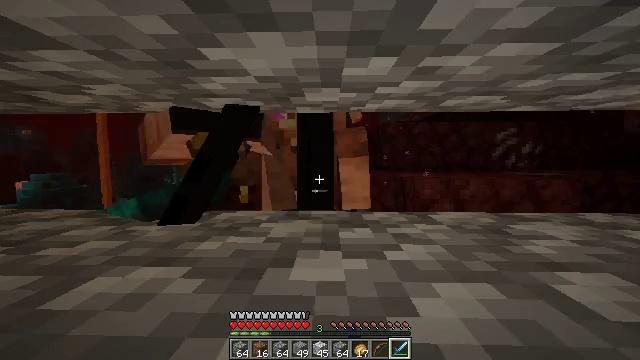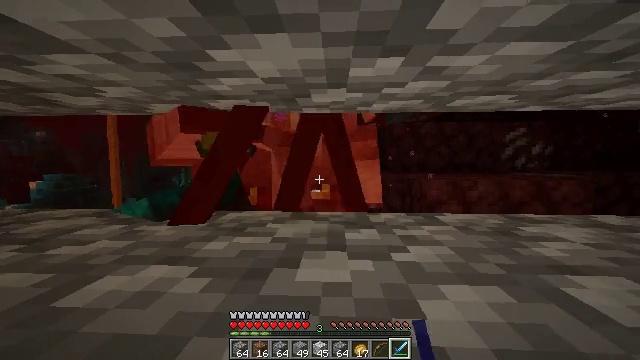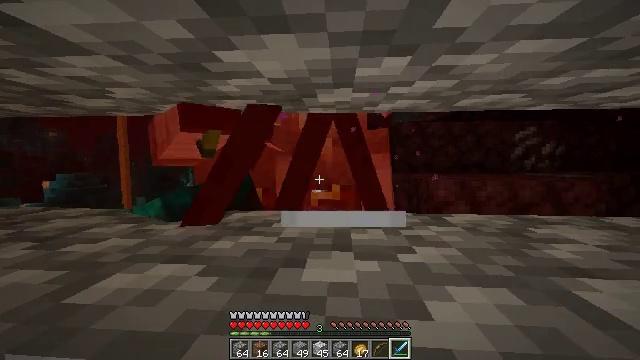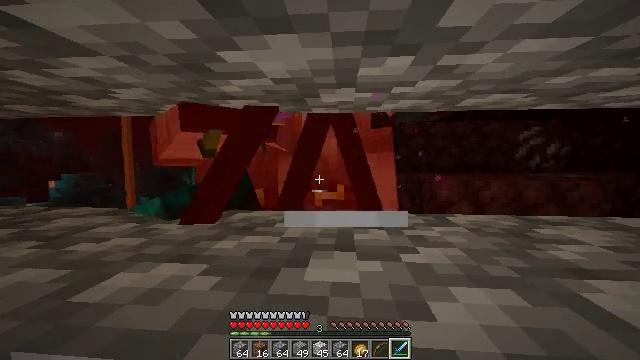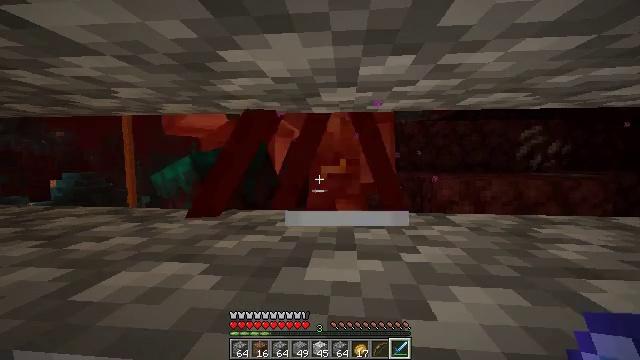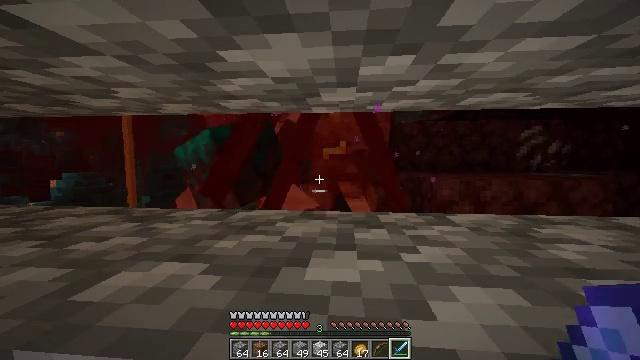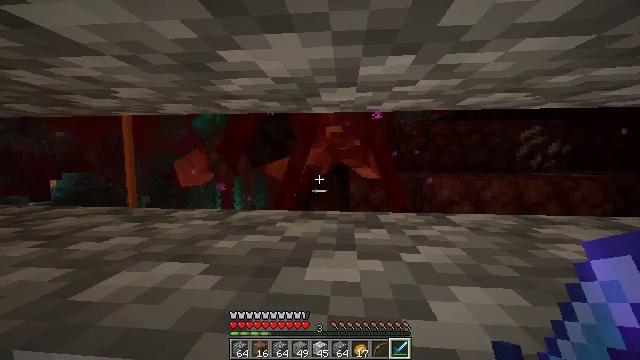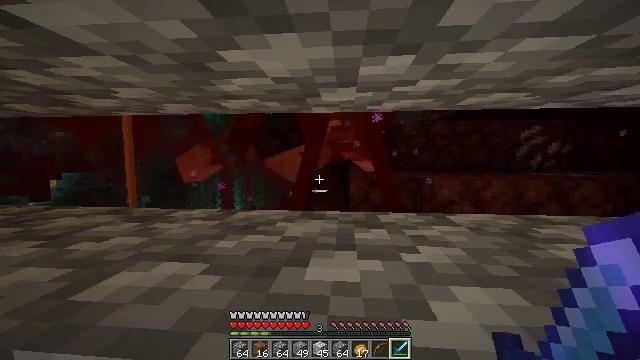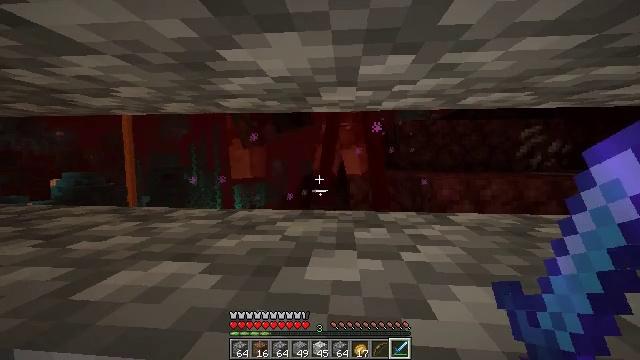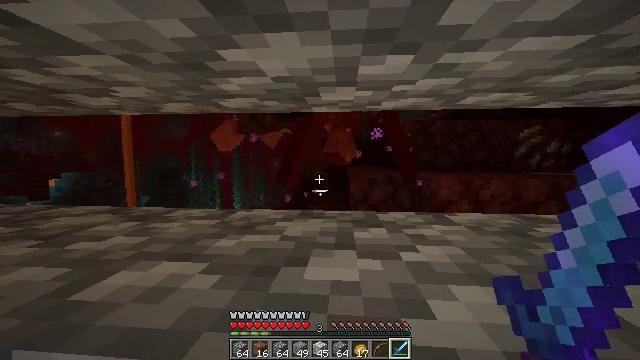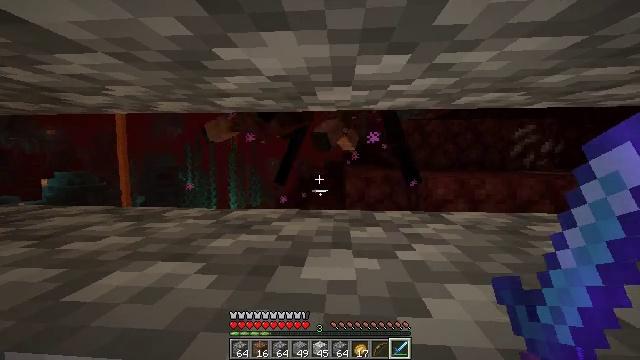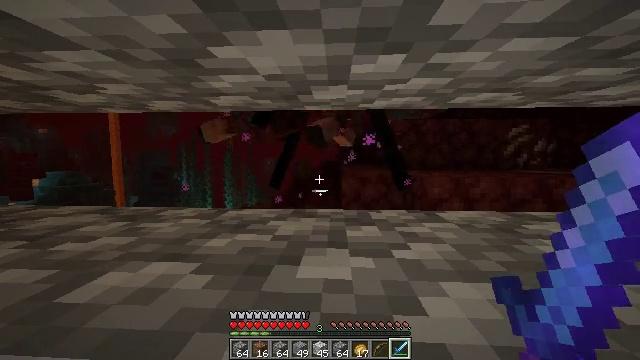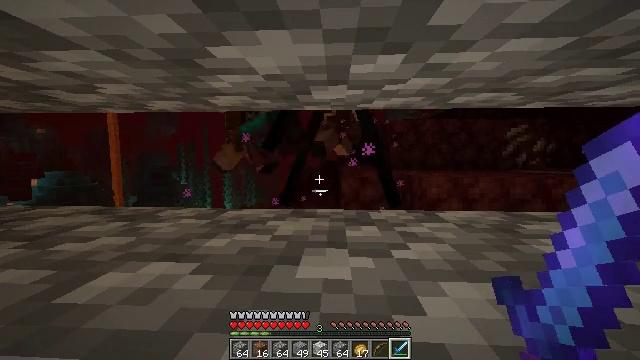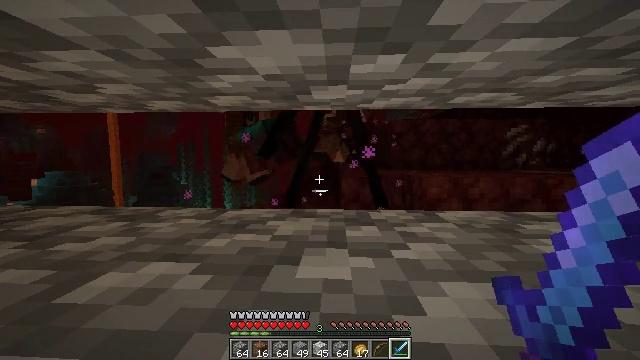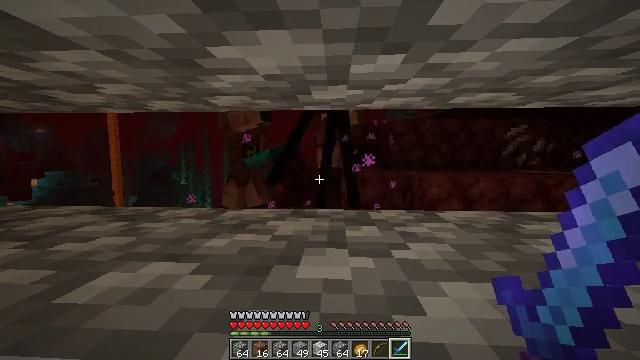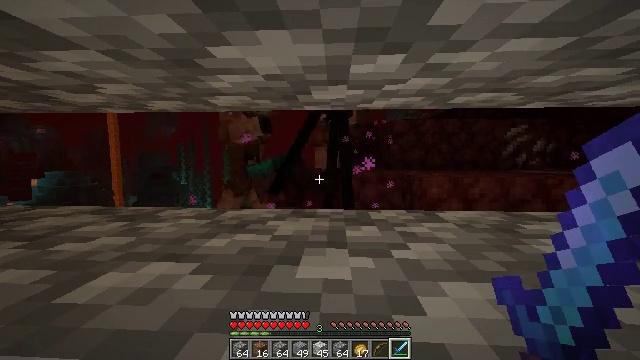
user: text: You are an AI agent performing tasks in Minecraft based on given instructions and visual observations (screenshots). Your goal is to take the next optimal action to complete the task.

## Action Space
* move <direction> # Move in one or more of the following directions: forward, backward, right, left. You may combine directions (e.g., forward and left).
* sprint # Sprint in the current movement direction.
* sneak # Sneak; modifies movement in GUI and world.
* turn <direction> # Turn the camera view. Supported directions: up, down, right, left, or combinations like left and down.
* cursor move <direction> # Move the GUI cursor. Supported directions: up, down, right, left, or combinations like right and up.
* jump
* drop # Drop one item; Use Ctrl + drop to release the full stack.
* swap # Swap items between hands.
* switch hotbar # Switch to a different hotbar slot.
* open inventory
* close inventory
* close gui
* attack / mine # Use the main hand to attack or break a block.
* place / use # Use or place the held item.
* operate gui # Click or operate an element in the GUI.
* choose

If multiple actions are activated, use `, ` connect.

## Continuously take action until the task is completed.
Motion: motion action
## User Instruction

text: Combat the piglin.
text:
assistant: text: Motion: sneak, turn left
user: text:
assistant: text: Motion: sneak, turn left
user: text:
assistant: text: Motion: sneak
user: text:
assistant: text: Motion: sneak
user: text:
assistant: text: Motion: sneak
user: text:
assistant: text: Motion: sneak
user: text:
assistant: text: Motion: sneak
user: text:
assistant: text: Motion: sneak
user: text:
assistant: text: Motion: sneak
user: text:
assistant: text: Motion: sneak
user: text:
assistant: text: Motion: sneak
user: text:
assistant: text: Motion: sneak
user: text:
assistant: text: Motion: sneak
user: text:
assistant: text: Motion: sneak
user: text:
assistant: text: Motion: sneak
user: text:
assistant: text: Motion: sneak
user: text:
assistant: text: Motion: sneak
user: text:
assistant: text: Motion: sneak
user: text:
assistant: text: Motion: sneak
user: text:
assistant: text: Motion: sneak
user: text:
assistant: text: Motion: sneak
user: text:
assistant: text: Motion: sneak
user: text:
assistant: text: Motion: sneak
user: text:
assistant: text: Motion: sneak
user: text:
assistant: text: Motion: sneak
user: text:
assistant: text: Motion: sneak
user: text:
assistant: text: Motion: sneak
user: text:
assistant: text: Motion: sneak
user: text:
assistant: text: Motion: sneak, attack / mine
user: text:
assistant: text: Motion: sneak, attack / mine